Interaction volume radius: 5 \u00c5
Interaction volume height: 20 \u00c5
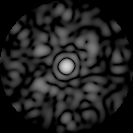
Disorder parameter: 0.6828